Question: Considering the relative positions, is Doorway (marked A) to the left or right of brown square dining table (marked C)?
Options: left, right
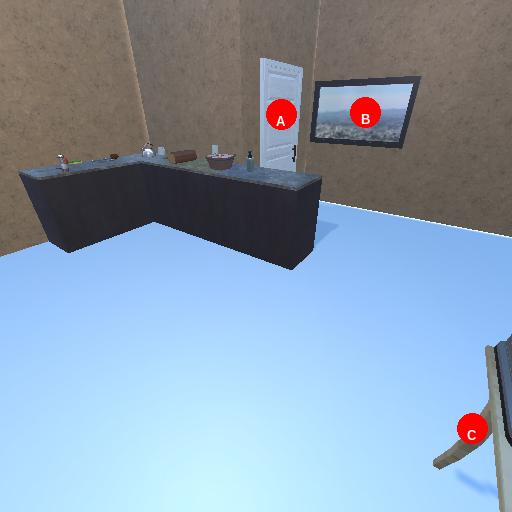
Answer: left